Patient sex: M
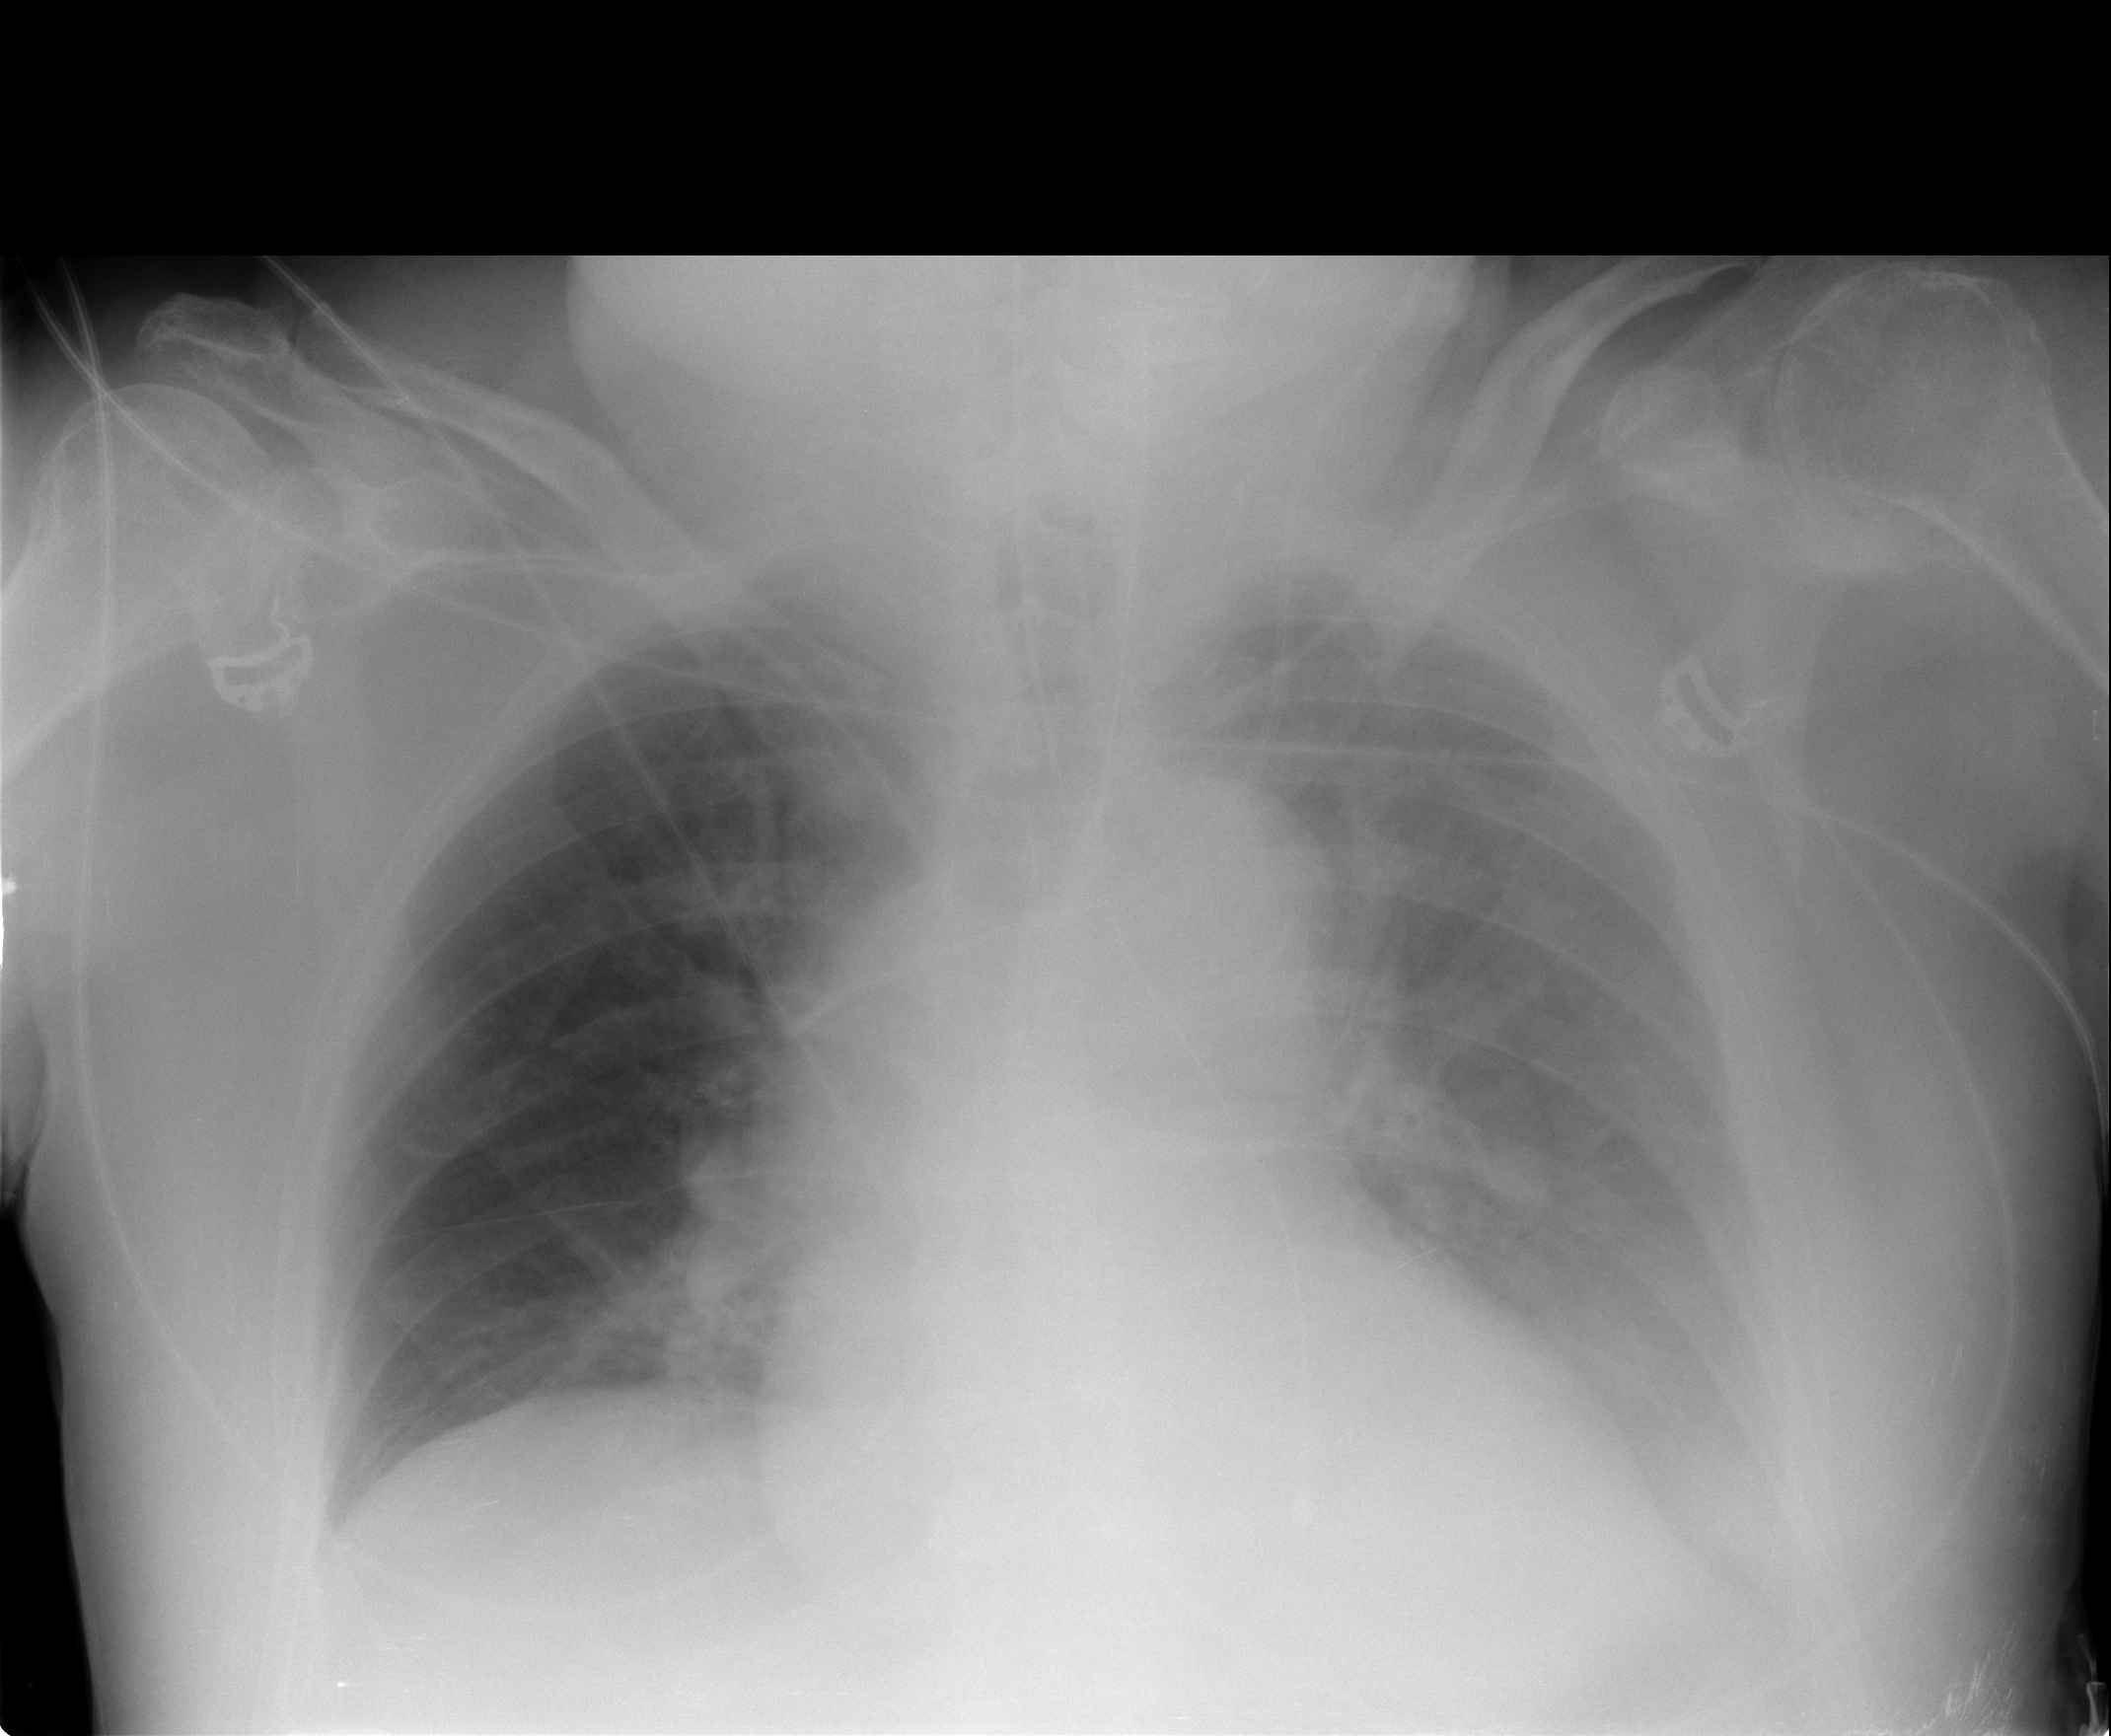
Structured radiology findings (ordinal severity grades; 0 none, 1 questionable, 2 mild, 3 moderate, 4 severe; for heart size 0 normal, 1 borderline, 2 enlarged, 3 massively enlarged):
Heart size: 1
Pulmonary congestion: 2
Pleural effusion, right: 0
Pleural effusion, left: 2
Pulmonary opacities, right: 0
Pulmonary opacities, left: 0
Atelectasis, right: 0
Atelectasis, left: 2